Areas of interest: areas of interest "Medical"
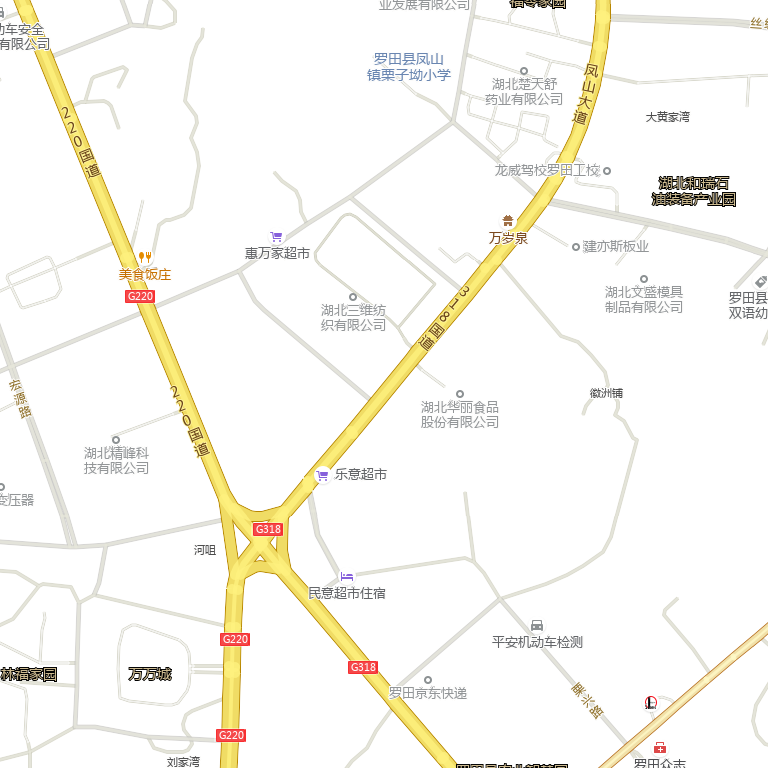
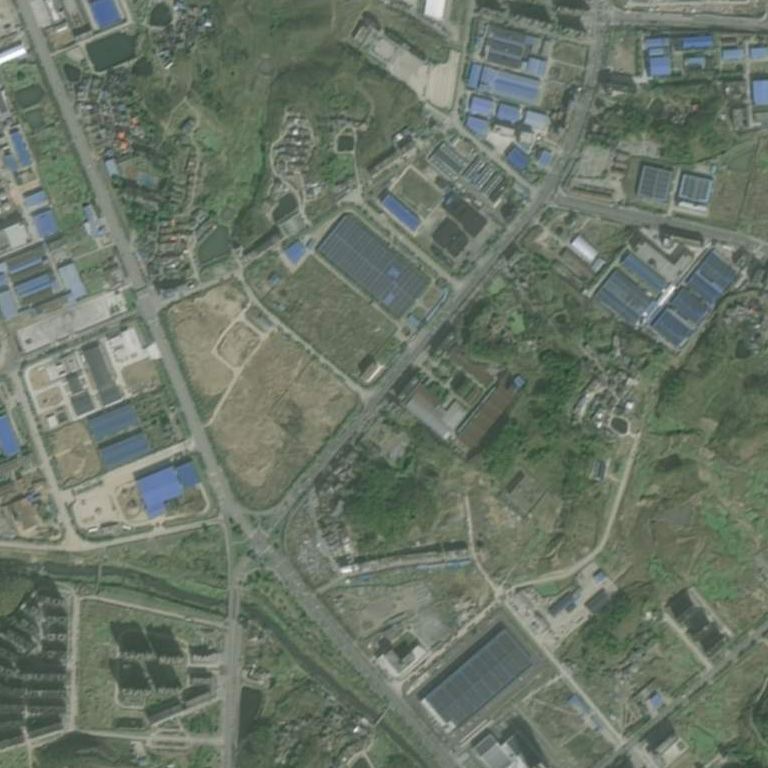